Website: apple
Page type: payment
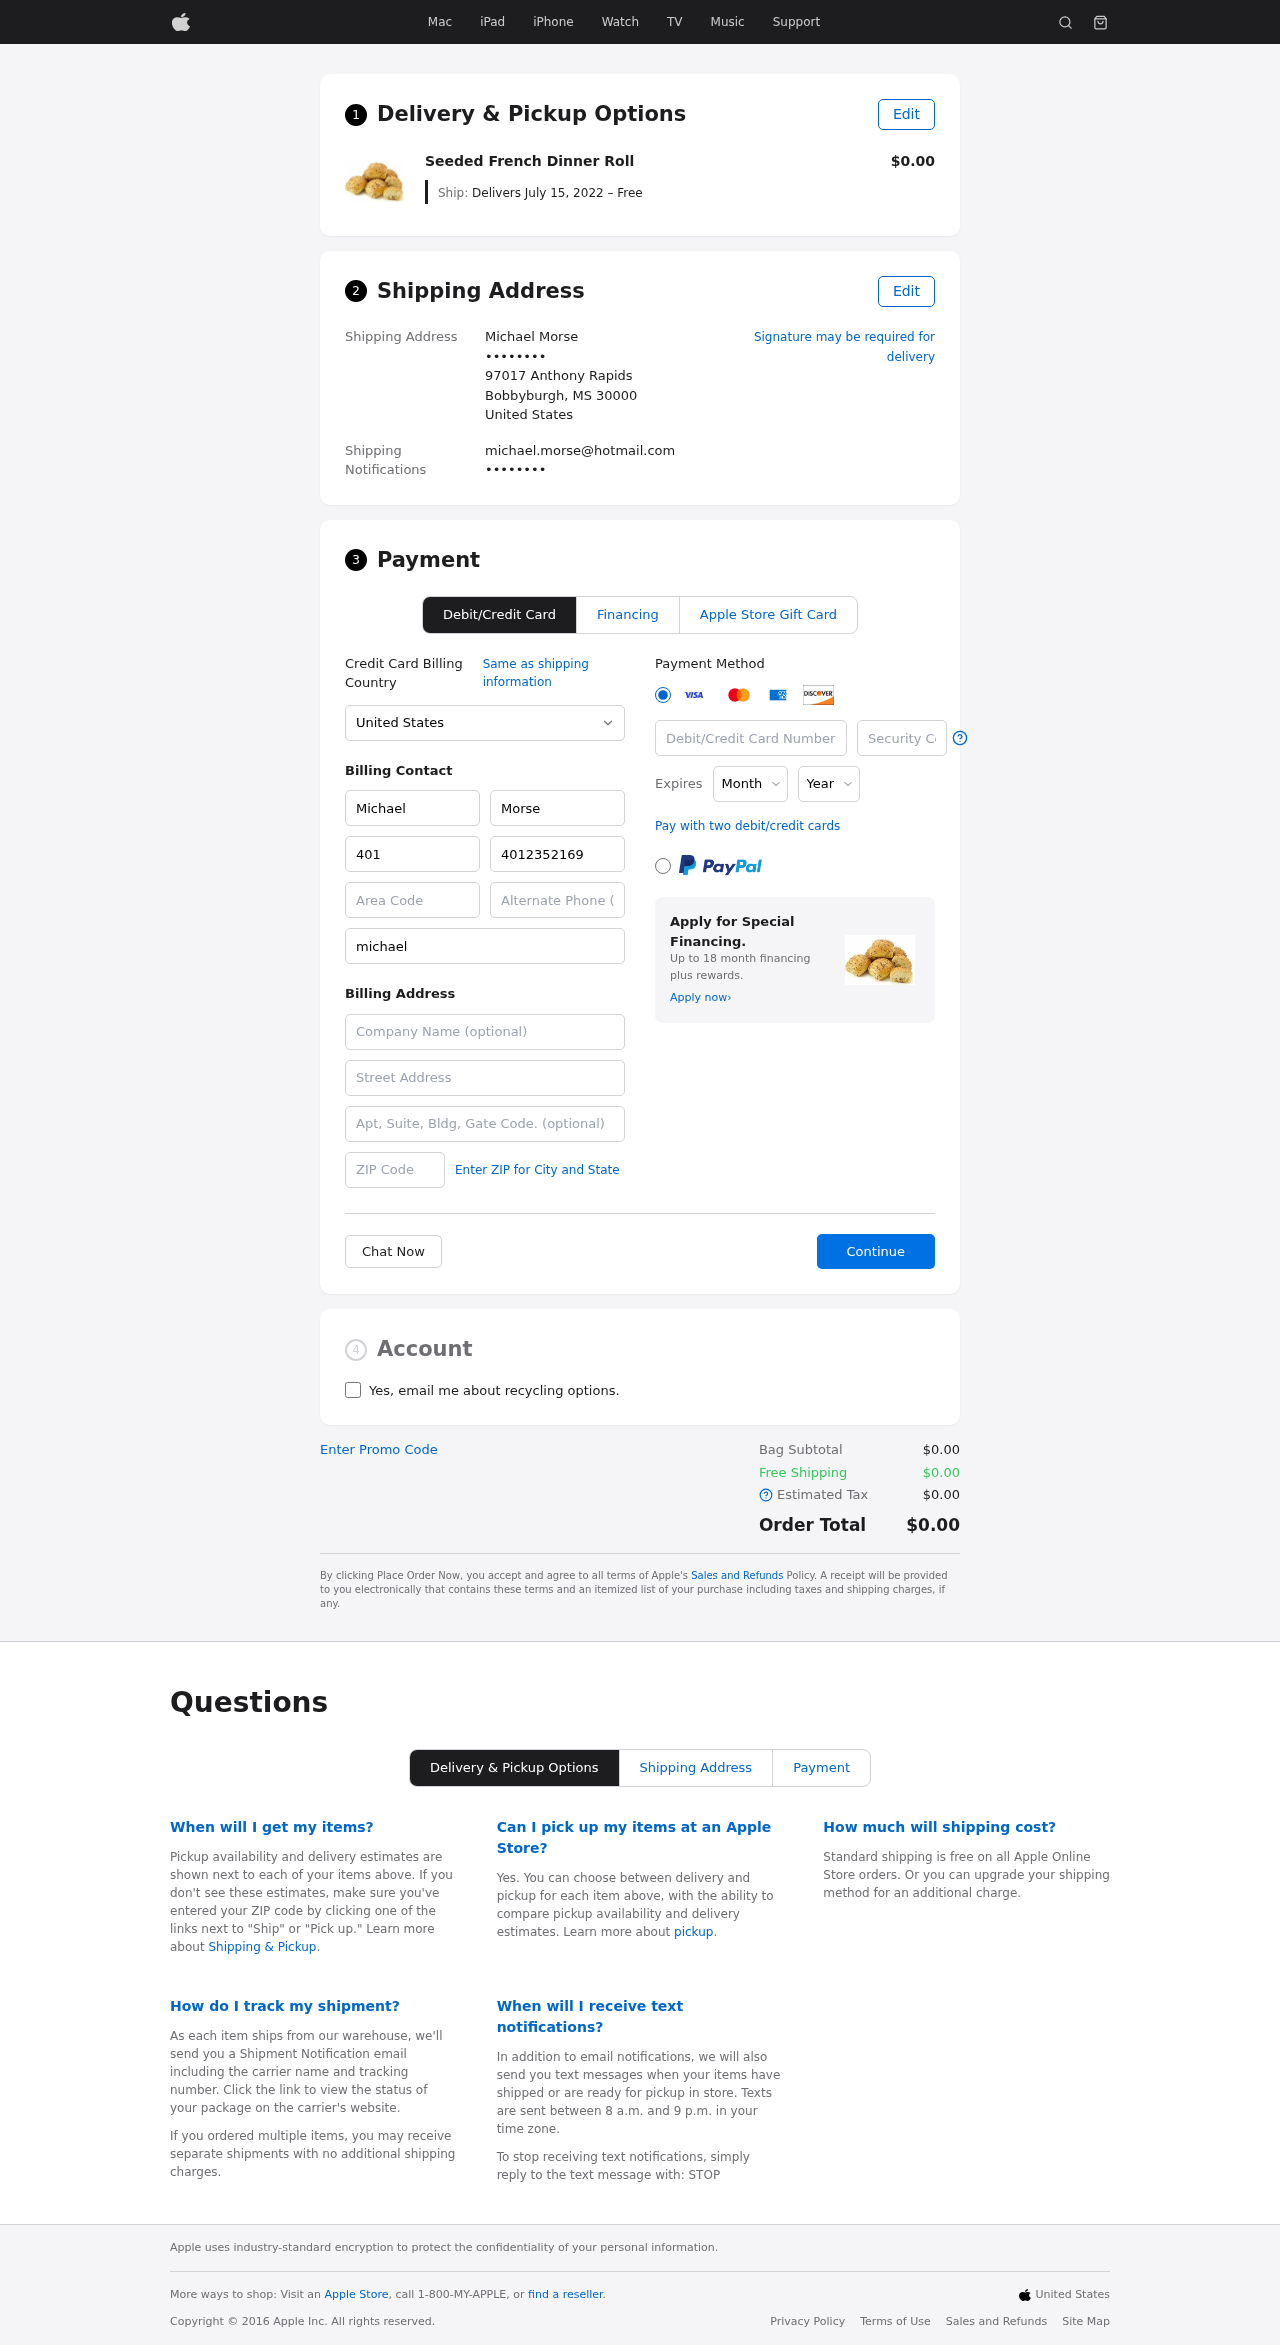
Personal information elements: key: PII_CARD_CVV
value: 2368
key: PII_CARD_EXPIRY_MONTH
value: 09
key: PII_CARD_EXPIRY_YEAR
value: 30
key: PII_CARD_NUMBER
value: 3787 8509 7787 915
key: PII_CITY_STATE_ZIP
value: Bobbyburgh, MS 30000
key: PII_COMPANY
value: Griffith and Sons
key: PII_COUNTRY
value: United States
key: PII_EMAIL
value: michael.morse@hotmail.com
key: PII_EMAIL2
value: michael.morse@hotmail.com
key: PII_FIRSTNAME
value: Michael
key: PII_FULLNAME
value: Michael Morse
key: PII_LASTNAME
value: Morse
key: PII_PHONE3
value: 4012352169
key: PII_PHONE_AREA
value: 401
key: PII_POSTCODE2
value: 16684
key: PII_SECURITY_CODE
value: VU07
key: PII_STREET
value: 97017 Anthony Rapids
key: PII_STREET2
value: Apt. 436
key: PII_PHONE
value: ••••••••
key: PII_PHONE2
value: ••••••••
Product elements: key: PRODUCT1_NAME
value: Seeded French Dinner Roll
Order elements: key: ORDER_DELIVERY_DATE
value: Delivers July 15, 2022 – Free
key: ORDER_SUBTOTAL
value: $0.00
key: ORDER_SHIPPING_COST
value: $0.00
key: ORDER_TAX
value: $0.00
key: ORDER_TOTAL
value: $0.00